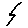
Label: zigzag